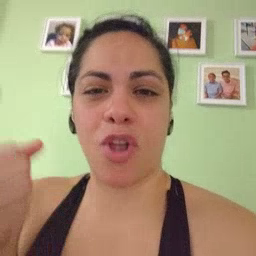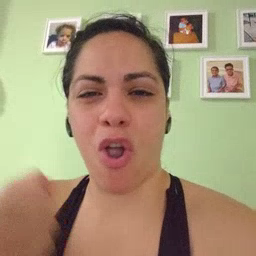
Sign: car